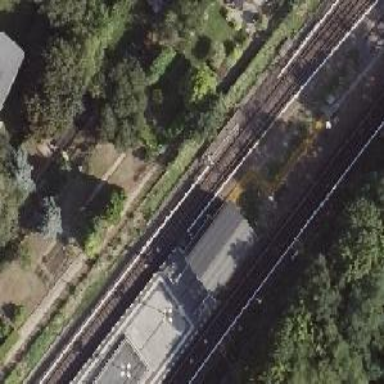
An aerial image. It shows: Railway signal.